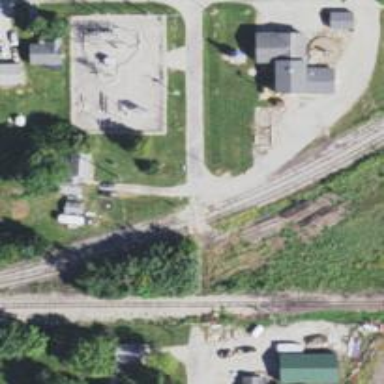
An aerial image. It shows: Railway track.